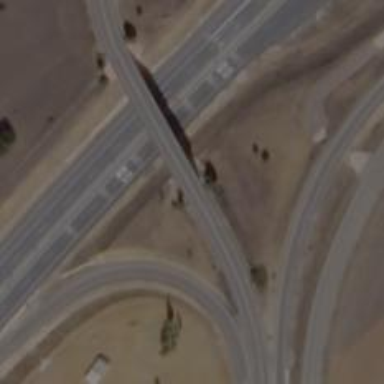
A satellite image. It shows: Motorway link bridge.